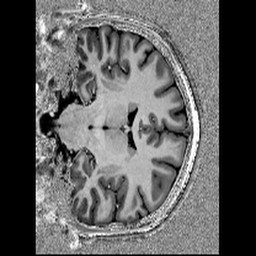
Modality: T1w
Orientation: coronal
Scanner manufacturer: siemens
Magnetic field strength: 7 T
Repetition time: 4.68 s
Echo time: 0.00207 s